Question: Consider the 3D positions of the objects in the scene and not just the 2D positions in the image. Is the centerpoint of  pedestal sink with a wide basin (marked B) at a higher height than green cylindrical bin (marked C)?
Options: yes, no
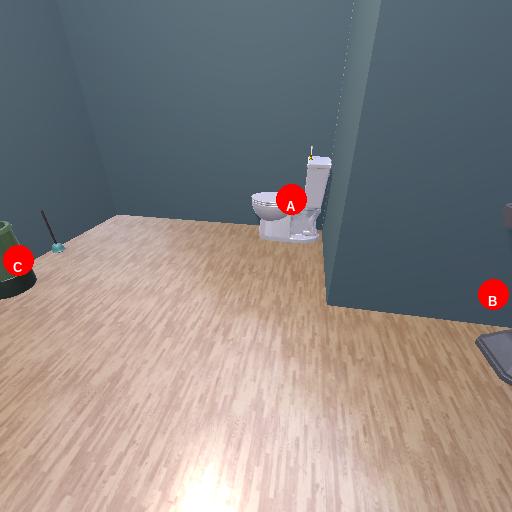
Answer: yes